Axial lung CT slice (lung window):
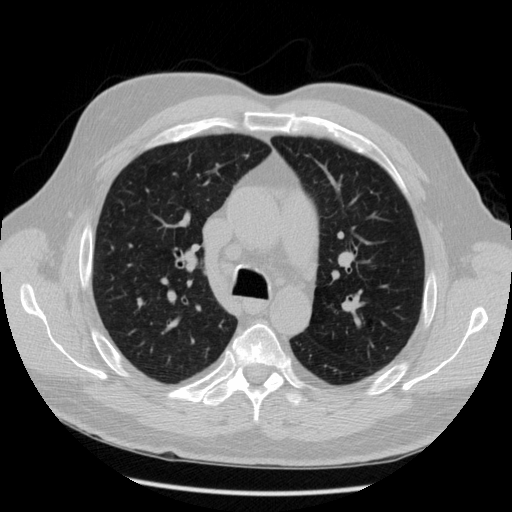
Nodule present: no